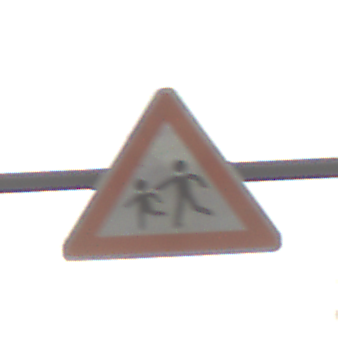
Verkehrszeichen: KinderRechts
Umgebung: Outdoor, Nature
Tageszeit: MorningAfternoon
Wetter: Overcast
Licht: Natural
Jahreszeit: NotSpecified
Kontrast: LowContrast